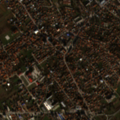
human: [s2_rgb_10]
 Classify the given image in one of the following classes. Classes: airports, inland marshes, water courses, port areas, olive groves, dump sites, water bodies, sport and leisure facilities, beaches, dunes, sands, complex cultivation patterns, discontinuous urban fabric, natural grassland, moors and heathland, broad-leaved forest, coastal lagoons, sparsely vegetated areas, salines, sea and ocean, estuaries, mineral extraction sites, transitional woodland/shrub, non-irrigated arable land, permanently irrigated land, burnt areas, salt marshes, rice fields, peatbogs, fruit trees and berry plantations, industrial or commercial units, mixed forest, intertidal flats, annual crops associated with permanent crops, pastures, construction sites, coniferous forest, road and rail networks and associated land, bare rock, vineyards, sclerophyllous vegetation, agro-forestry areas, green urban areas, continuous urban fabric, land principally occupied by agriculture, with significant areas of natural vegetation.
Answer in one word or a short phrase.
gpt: discontinuous urban fabric, complex cultivation patterns, land principally occupied by agriculture, with significant areas of natural vegetation